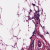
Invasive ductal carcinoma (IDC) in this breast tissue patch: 1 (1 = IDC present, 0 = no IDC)